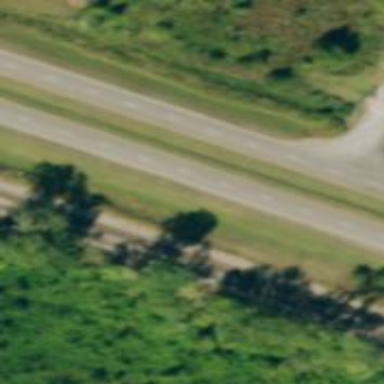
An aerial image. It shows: Primary highway with dual carriageway surfaced with asphalt.